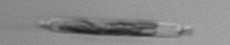
Label: Eucampia_morphytype1